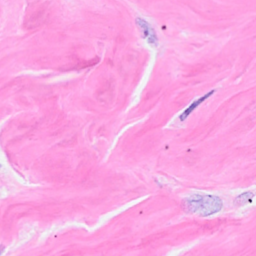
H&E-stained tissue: Breast